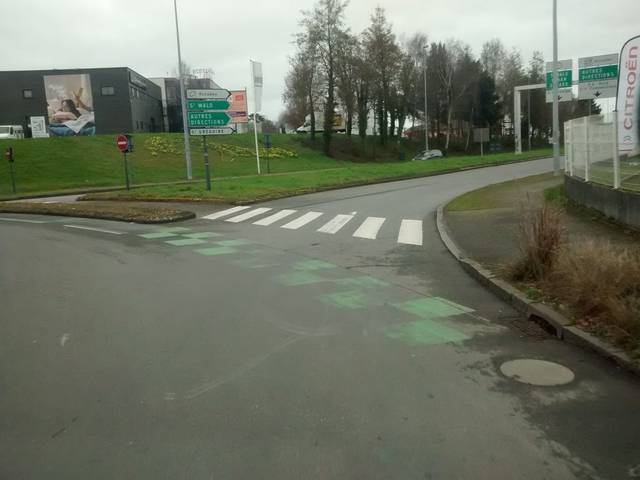
Region: France
Coordinates: 48.133, -1.691